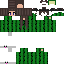
A female human skin with green skin, wearing brown long hair dressed in a green hoodie and brown pants, featuring a closed mouth.